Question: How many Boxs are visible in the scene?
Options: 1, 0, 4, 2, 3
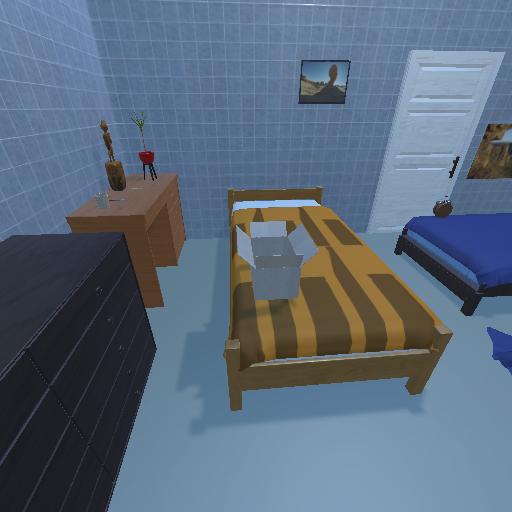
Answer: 1